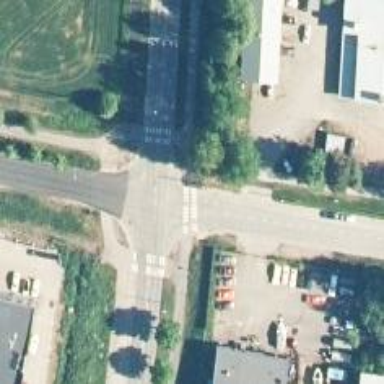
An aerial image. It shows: Road with "give way" sign.